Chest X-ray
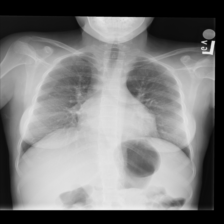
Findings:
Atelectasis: negative
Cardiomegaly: negative
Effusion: negative
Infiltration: negative
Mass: negative
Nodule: negative
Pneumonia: negative
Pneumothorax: negative
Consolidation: negative
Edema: negative
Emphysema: negative
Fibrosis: negative
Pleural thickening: negative
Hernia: negative